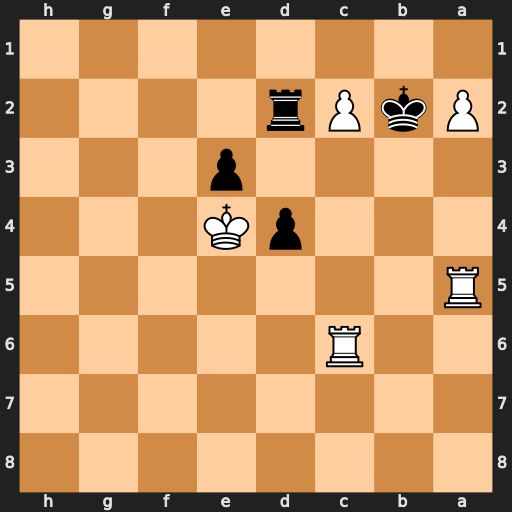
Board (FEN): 8/8/2R5/R7/3pK3/4p3/PkPr4/8
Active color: b
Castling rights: -
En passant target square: -
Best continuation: e2 Re5 e1=Q+